Field crop: maize
Growth stage: 2
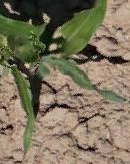
Species: maize